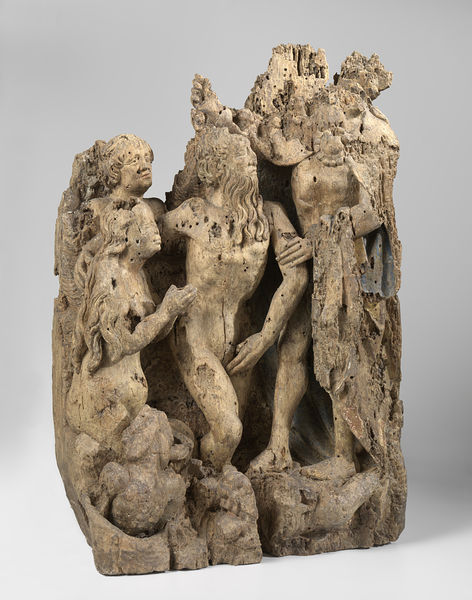
Titel: Het retabel van Soest, Christus in het voorgeborchte
Standort: Amsterdam
Institution: Rijksmuseum
Schlagwörter: men, people, robes, women, arm, face, figures, group, hair, nose, old, woman, brown, wooden, hand, wood, gods, man, naked, nude, rock, stone, head, beard, nymphs, photo, sculpture, statue, marble, scultpture, arms, fingers, humans, tan, standing, grab, broken, leg, rodin, demons, bead, raw, holes, bitten, granite, worm, wooded, scuplture, wood sculpture, man women, unpainted, terra